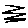
Label: zigzag